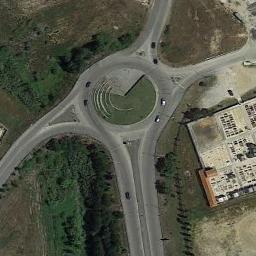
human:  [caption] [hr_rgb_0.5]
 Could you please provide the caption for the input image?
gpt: The roundabout with four exits and entrances is in the clearing and a parking lot is next to the roundabout .

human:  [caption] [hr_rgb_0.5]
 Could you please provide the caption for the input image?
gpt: There are many trees beside the roundabout .

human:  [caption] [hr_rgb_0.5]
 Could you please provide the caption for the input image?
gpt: The roundabout is on the bare land next to buildings and trees .

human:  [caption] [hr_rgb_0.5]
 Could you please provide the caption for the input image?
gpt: There are some trees and a lot of wasteland around the roundabout, And many cars are parked in the open space near the roundabout .

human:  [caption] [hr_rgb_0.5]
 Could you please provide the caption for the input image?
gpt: There are some green bushes beside the roundabout .